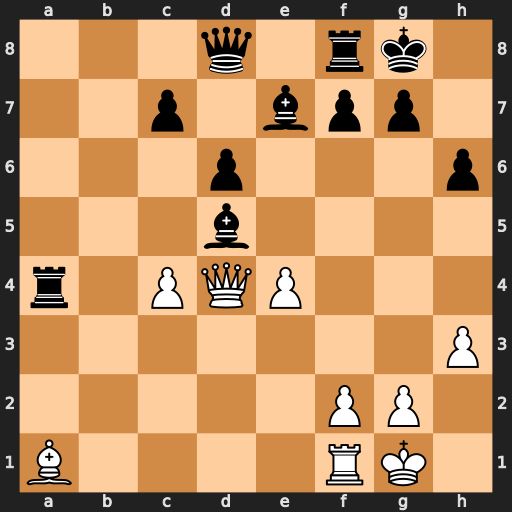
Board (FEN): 3q1rk1/2p1bpp1/3p3p/3b4/r1PQP3/7P/5PP1/B4RK1
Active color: w
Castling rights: -
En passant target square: -
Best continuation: Qxg7#